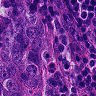
Metastatic tissue present: yes